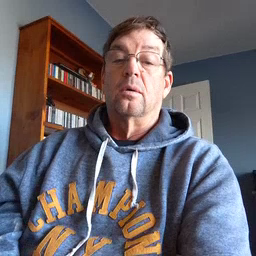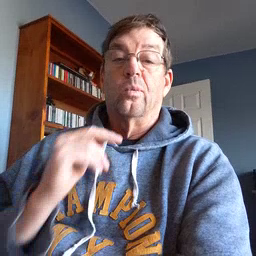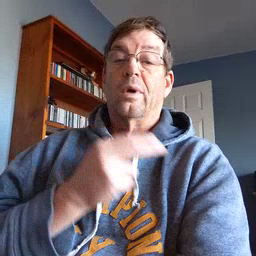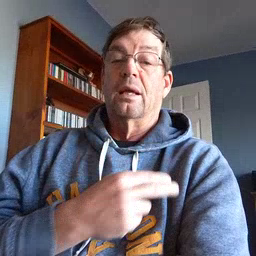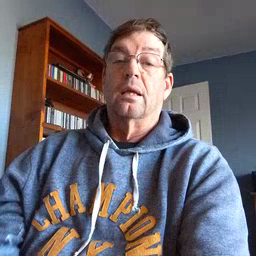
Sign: weus